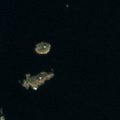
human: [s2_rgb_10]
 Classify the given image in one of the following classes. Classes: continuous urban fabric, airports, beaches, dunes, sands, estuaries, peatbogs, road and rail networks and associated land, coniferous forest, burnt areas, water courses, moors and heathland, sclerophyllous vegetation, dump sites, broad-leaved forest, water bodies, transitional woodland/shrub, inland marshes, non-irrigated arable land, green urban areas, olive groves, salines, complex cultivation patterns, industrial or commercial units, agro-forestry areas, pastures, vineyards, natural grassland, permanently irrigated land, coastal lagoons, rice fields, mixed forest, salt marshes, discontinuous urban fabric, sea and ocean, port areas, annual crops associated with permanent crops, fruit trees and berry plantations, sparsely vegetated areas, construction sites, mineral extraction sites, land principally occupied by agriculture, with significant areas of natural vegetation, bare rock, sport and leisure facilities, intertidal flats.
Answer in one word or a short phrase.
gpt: sea and ocean